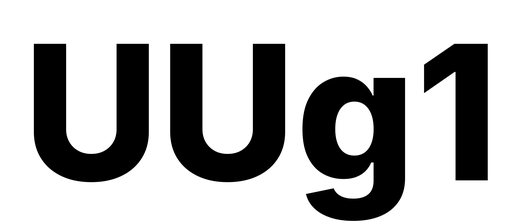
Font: Inter_ExtraBold